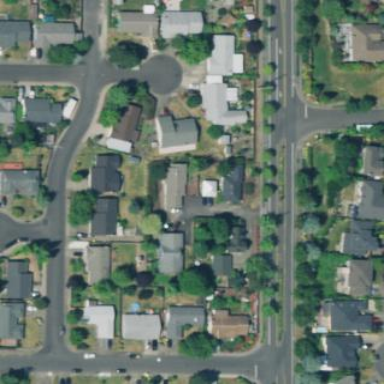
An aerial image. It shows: Residential area composed of single-family homes.